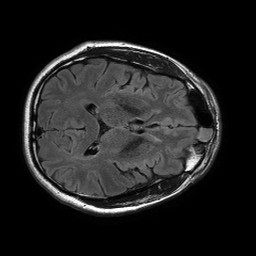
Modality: FLAIR
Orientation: axial
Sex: male
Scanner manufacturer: philips
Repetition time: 11 s
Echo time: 0.125 s